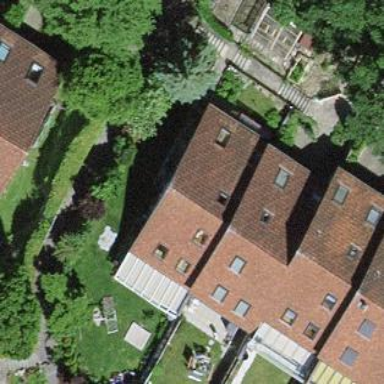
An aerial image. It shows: House with gabled roof that runs across the building.